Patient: sex M, age 46
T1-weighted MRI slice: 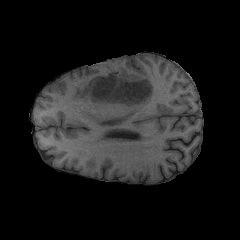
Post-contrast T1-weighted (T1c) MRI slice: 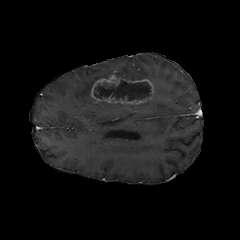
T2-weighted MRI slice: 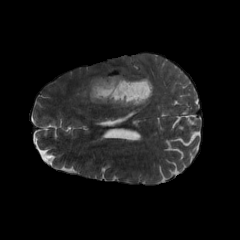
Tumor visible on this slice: yes
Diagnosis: Glioblastoma, IDH-wildtype
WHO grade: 4